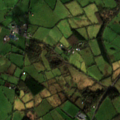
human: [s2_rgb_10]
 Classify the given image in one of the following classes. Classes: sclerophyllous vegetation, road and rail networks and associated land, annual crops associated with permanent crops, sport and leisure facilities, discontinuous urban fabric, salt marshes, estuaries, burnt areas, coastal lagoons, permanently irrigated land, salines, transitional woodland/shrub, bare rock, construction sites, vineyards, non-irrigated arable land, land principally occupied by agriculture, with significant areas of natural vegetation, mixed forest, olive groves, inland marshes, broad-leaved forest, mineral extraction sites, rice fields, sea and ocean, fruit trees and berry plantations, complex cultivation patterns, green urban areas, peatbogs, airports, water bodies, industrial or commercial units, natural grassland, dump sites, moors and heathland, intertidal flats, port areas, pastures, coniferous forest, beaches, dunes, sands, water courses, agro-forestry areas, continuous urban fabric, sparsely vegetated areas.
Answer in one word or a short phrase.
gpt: mineral extraction sites, pastures